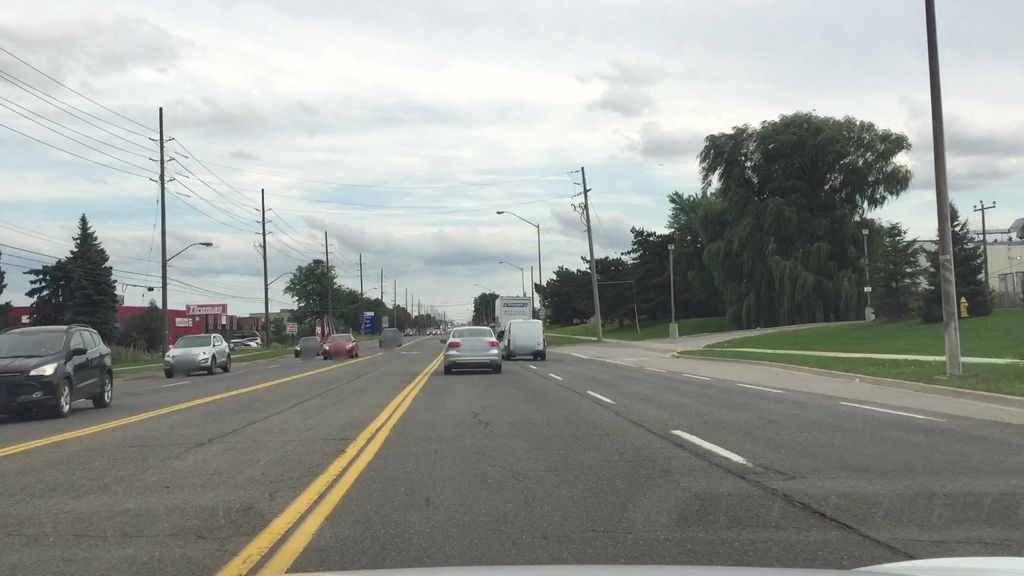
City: toronto